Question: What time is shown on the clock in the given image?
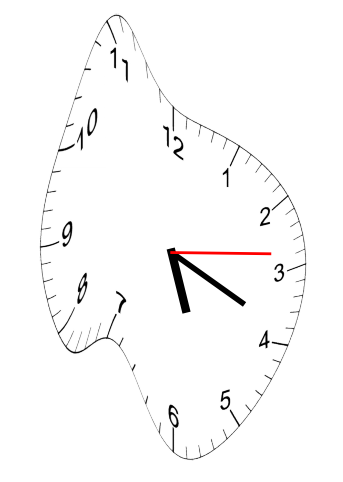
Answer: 05:19:14